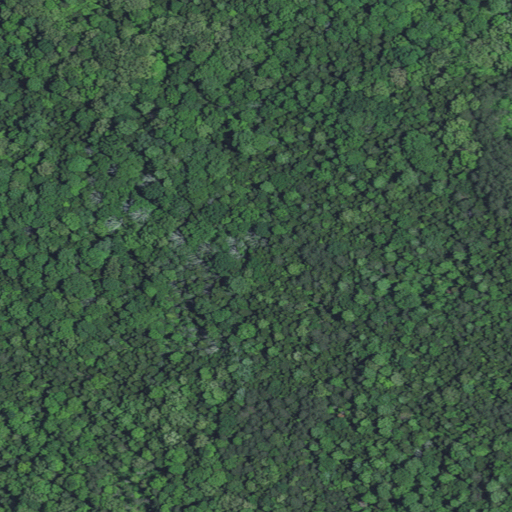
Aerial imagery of ridge(s) in Kentucky named Jappa Ridge containing mixed forest, evergreen forest, and deciduous forest